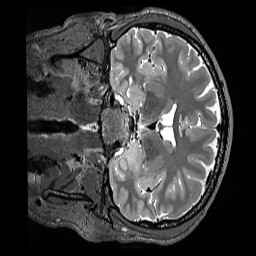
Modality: T2w
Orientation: coronal
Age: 36
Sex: male
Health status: ill
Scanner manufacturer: siemens
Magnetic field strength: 3 T
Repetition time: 3.2 s
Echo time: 0.564 s